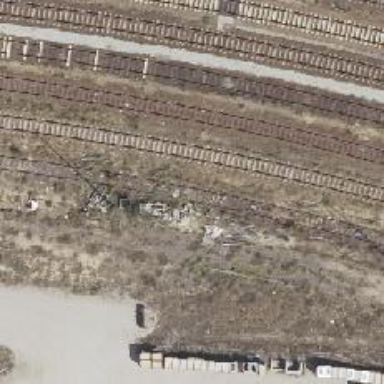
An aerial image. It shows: Railway milestone.